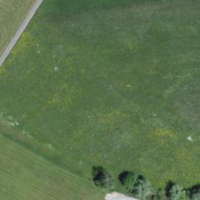
EUNIS habitat code: 24
Species observed at this site:
Mustela erminea
Prunus spinosa